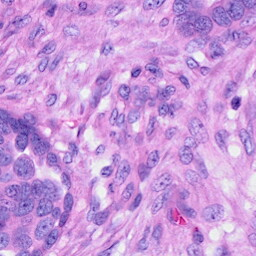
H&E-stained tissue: Ovarian